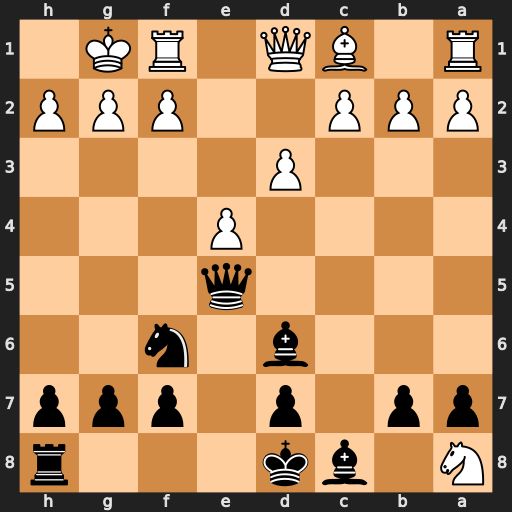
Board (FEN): N1bk3r/pp1p1ppp/3b1n2/4q3/4P3/3P4/PPP2PPP/R1BQ1RK1
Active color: b
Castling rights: -
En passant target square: -
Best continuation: Qxh2#